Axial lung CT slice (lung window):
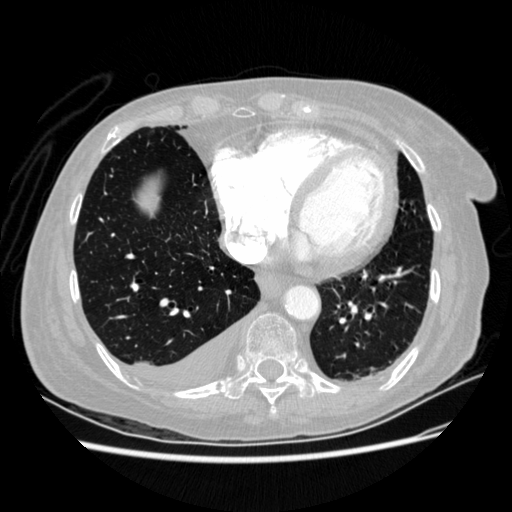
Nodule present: no